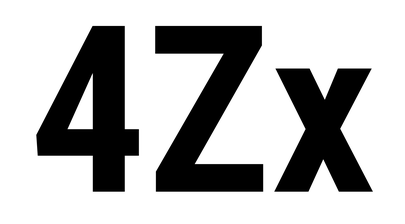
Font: Roboto_Condensed_Bold